Question: I have a database that stores Feeds and their articles. Users can have subscriptions to them and I allow them to categorize them by Folders, which I solved by using Tags i store in a relation to the Users and Feeds table.
The tables look like this:
Feeds:
'''
CREATE TABLE [dbo].[Feed](
[Id] [int] IDENTITY(1,1) NOT NULL,
<URL> NOT NULL,
...
'''
FeedItems:
'''
CREATE TABLE [dbo].[FeedItem](
[Id] [bigint] IDENTITY(1,1) NOT NULL,
[FeedId] [int] NOT NULL, -- FK to Feed
..
'''
FeedTags:
'''
CREATE TABLE [dbo].[FeedTag](
[Id] [bigint] IDENTITY(1,1) NOT NULL,
[UserId] [int] NOT NULL, -- FK to Users
[FeedId] [int] NOT NULL, -- FK to Feed
...
'''
I spare User and UserSubscriptions tables as they're pretty obvious and not really part of the Problem (IMHO).
On FeedItem, I have a clustered index with [FeedId] ASC, [Id] DESC
I choose DESC on Id as I sort feeditems always descending by their Id and I'm most of the time intrested in the most recent items. I also choose this index because normally, I'd like to know the FeedItems of a specific Feed.
But when I need to query for a range of Feeds, for example when I want the top 50 articles for all subscriptions of the user, or the top 50 articles of a specific Folder (= Feeds with a specific FeedTag), things get complicated. Mainly if there are many Feeds and/or the Feeds have a lot of articles.
In most cases, SQL Server chooses to do a Clustered Index Seek on FeedItems and, as far as I can tell from the row Counts, it retrieves articles from the affected Feeds from the disk. This can cause a lot of physical reads.
Here is an example query:
'''
select f.Id, f.Name, fi.Id, fi.Title, fi.Inserted
from Feed f
inner join FeedItem fi on f.id = fi.feedid
where (exists (select 1 from UserSubscription us where us.UserId = @userId and us.FeedId = f.Id))
and (exists(select 1 from FeedTag ft where ft.FeedId = f.id and ft.UserId = @userId and ft.TagId = @tagid))
order by fi.id desc
'''
The resulting execution plan Looks like this:

Obviously, SQL Server needs all rows for sorting to apply the top 50 on these sorted results as the clustered index not really has the items in the perfect sort order when I'm limiting the results by FeedId.
Is there a way to help SQL Server not needing to get each and every FeedItem of each feed? I thought a lot about it but I can't come up with an additional index that would help here.
Is there a better data model that could help in such a scenario? Or could the query be improved?
Any ideas & help would be greatly appreciated :)
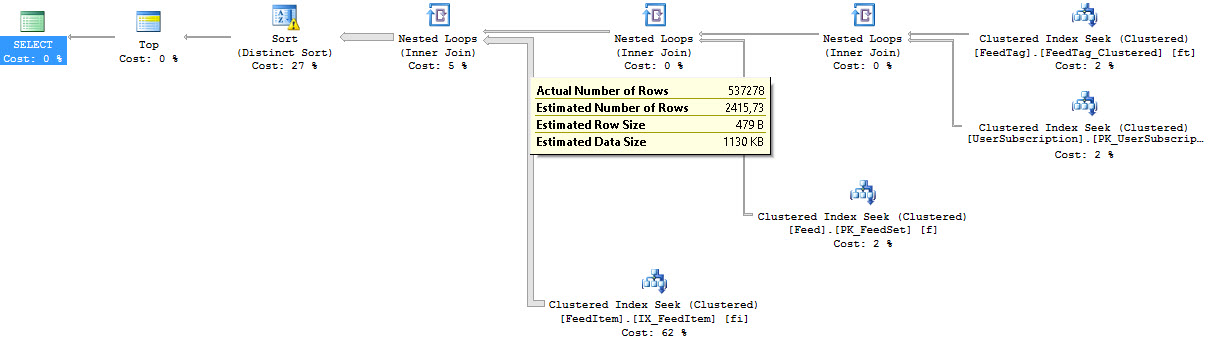
Answer: Create indexed views.
This one for top items per user:
'''
CREATE VIEW
UserFeedItem
WITH SCHEMABINDING
AS
SELECT us.userId, fi.feedId, fi.id AS feedItemId
FROM dbo.UserSubscription us
JOIN dbo.FeedItem fi
ON fi.userId = us.userId
AND fi.feedId = us.feedId
GO
CREATE UNIQUE CLUSTERED INDEX
UX_UserFeedItem_User_FeedItem
ON UserFeedItem (userId, feedItemId)
GO
'''
, and this one for top items per user with given tag:
'''
CREATE VIEW
UserTagFeedItem
WITH SCHEMABINDING
AS
SELECT us.userId, ft.tagId, fi.feedId, fi.id AS feedItemId
FROM dbo.FeedItem fi
JOIN dbo.UserSubscription us
ON us.feedId = fi.feedId
JOIN dbo.FeedTag ft
ON ft.feedId = fi.feedId
AND ft.userId = us.userId
GO
CREATE UNIQUE CLUSTERED INDEX
UX_UserTagFeedItem_User_Tag_FeedItem
ON UserFeedItem (userId, tagId, feedItemId)
GO
'''
Top 50 user's items:
'''
SELECT TOP 50
f.*, fi.*
FROM UserFeedItem fi WITH (NOEXPAND)
JOIN FeedItem fi
ON fi.feedId = ufi.feedId
AND fi.id = ufi.feedItemId
JOIN Feed f
ON f.id = fi.feedId
WHERE ufi.userId = @userId
ORDER BY
ufi.feedItemId DESC
'''
Top 50 user's items in a tag:
'''
SELECT TOP 50
f.*, fi.*
FROM UserTagFeedItem fi WITH (NOEXPAND)
JOIN FeedItem fi
ON fi.feedId = ufi.feedId
AND fi.id = ufi.feedItemId
JOIN Feed f
ON f.id = fi.feedId
WHERE ufi.userId = @userId
AND tagId = @tagId
ORDER BY
ufi.feedItemId DESC
'''
If you are reluctant to create the indexed views for any reason, you can use this query:
'''
SELECT TOP 50
f.*, fi.*
FROM UserSubscription us
JOIN Feed f
ON f.id = us.feedId
CROSS APPLY
(
SELECT TOP 50
*
FROM FeedItem fi
WHERE fi.feedId = f.id
ORDER BY
fi.id DESC
) fi
WHERE us.userId = @userId
ORDER BY
fi.id DESC
'''
or this (for tags):
'''
SELECT TOP 50
f.*, fi.*
FROM UserSubscription us
JOIN FeedTag ft
ON ft.userId = us.userId
JOIN Feed f
ON f.id = us.feedId
CROSS APPLY
(
SELECT TOP 50
*
FROM FeedItem fi
WHERE fi.feedId = f.id
ORDER BY
fi.id DESC
) fi
WHERE us.userId = @userId
AND ft.tagId = @tagId
ORDER BY
fi.id DESC
'''
You need to create the following indexes:
'''
UserSubscription (userId, feedId) -- unique
FeedTag (userId, tagId, feedId) -- unique
'''
Those queries are not as efficient as those over indexed views, but they will fetch at most 'N * 50' records from FeedItem, where 'N' is the number of subscribed (or subscribed and tagged) feeds for the given user.